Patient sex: M
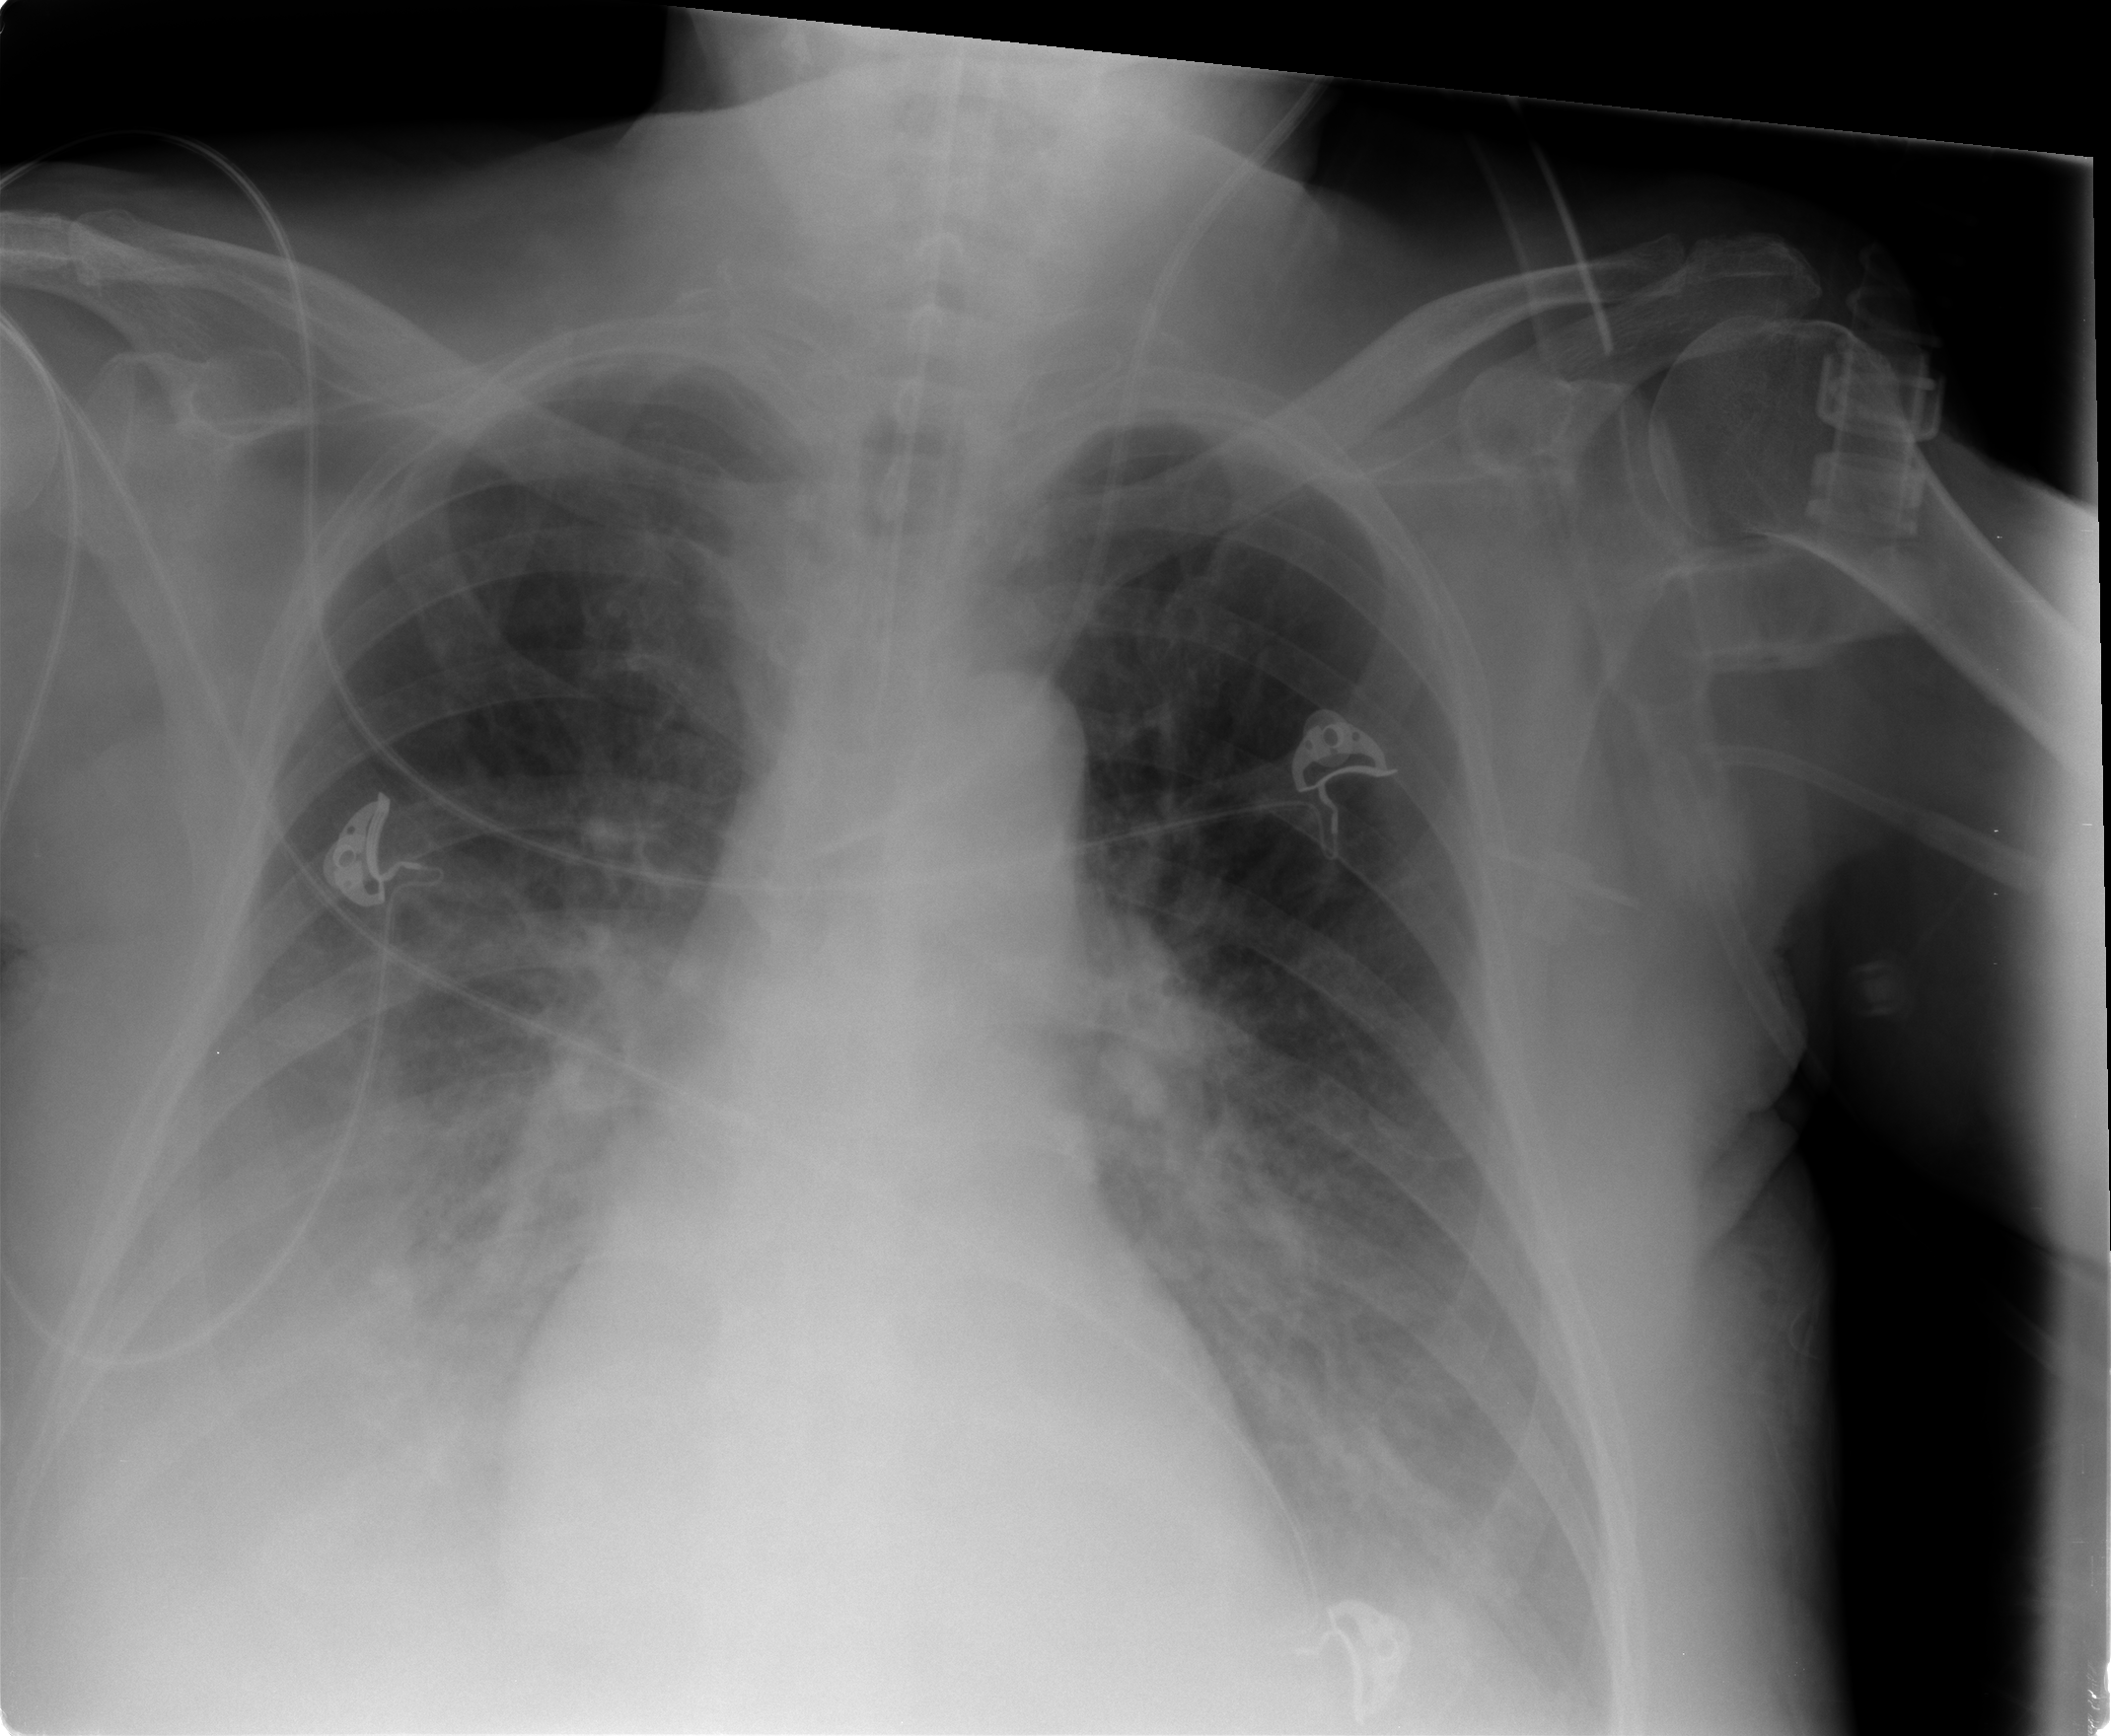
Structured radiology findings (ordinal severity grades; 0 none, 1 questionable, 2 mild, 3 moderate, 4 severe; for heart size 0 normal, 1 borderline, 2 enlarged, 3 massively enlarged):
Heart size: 1
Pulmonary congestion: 2
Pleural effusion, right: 2
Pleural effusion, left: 1
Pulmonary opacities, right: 2
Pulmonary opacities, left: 2
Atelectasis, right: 2
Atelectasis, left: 2